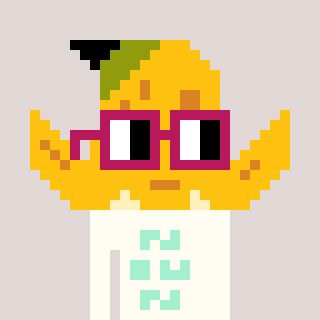
a pixel art character with square dark red glasses, a banana-shaped head and a grayscale-colored body on a warm background